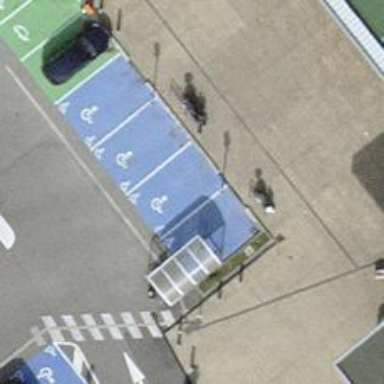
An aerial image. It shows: Disabled parking space.